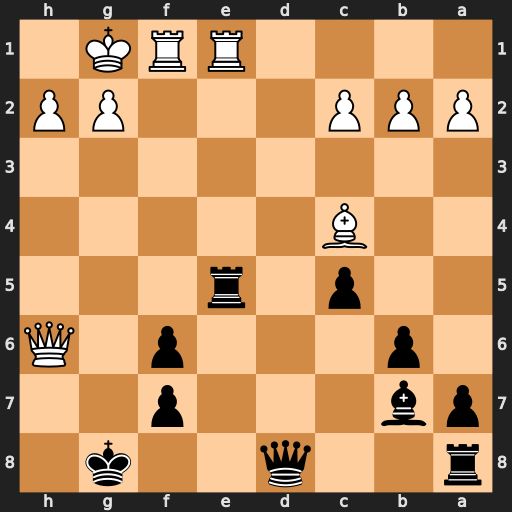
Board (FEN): r2q2k1/pb3p2/1p3p1Q/2p1r3/2B5/8/PPP3PP/4RRK1
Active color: b
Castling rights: -
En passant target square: -
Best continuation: Qd4+ Kh1 Qxc4